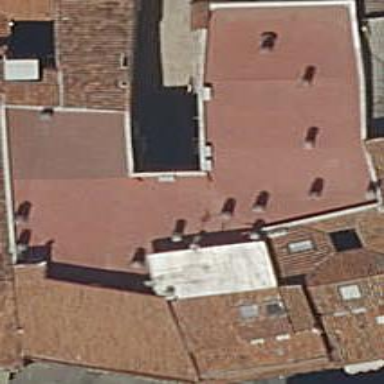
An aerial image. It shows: Building with brown roof and red exterior.